Question: I am trying to fit a curved line segment to a dataset. While I can create the line it is always connected back to the starting point. I can't figure out how to get rid of this. I would really appreciate any help. Here is the code
'''
mscF25=c(-12.94382785, -11.<PHONE>, -9.186403952, -7.691576905, -6.470229134, -5.43000796, -4.559074508, -12.87271022, -10.<PHONE>, -6.796208225, -4.433351598, -2.928135666, -1.979265556, -1.38936463, -11.<PHONE>, -7.785838826, -5.297330858, -3.674159165, -2.64702678, -1.980973252, -1.533714976, -11.83971039, -9.168353808, -6.89192172, -5.23424594, -4.033326594, -3.148798626, -2.480469911)
bscF25=c(4, 5, 6, 7, 8, 9, 10, 4, 5, 6, 7, 8, 9, 10, 4, 5, 6, 7, 8, 9, 10, 4, 5, 6, 7, 8, 9, 10)
df25 <- data.frame(bscF25,mscF25)
plot(mscF25 ~ bscF25, data = df25)
ls25 <- loess(mscF25 ~ bscF25, data = df25, span = 3)
lines(df25$bscF25, ls25$fitted)
'''

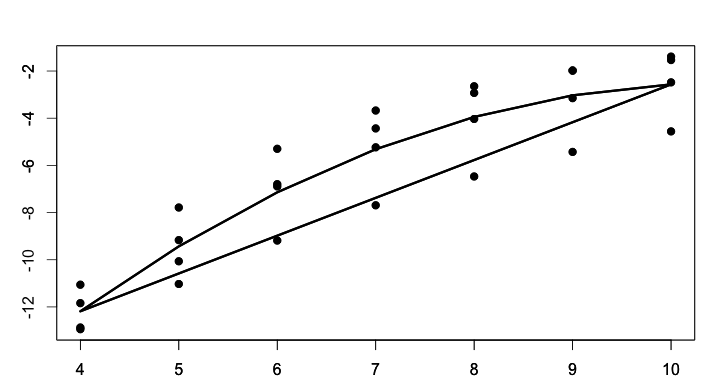
Answer: You might try the 'scatter.smooth' function: "Plot and add a smooth curve computed by loess to a scatter plot"
'''
scatter.smooth(x = df25$bscF25, y = df25$mscF25, span = 3)
'''